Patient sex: M
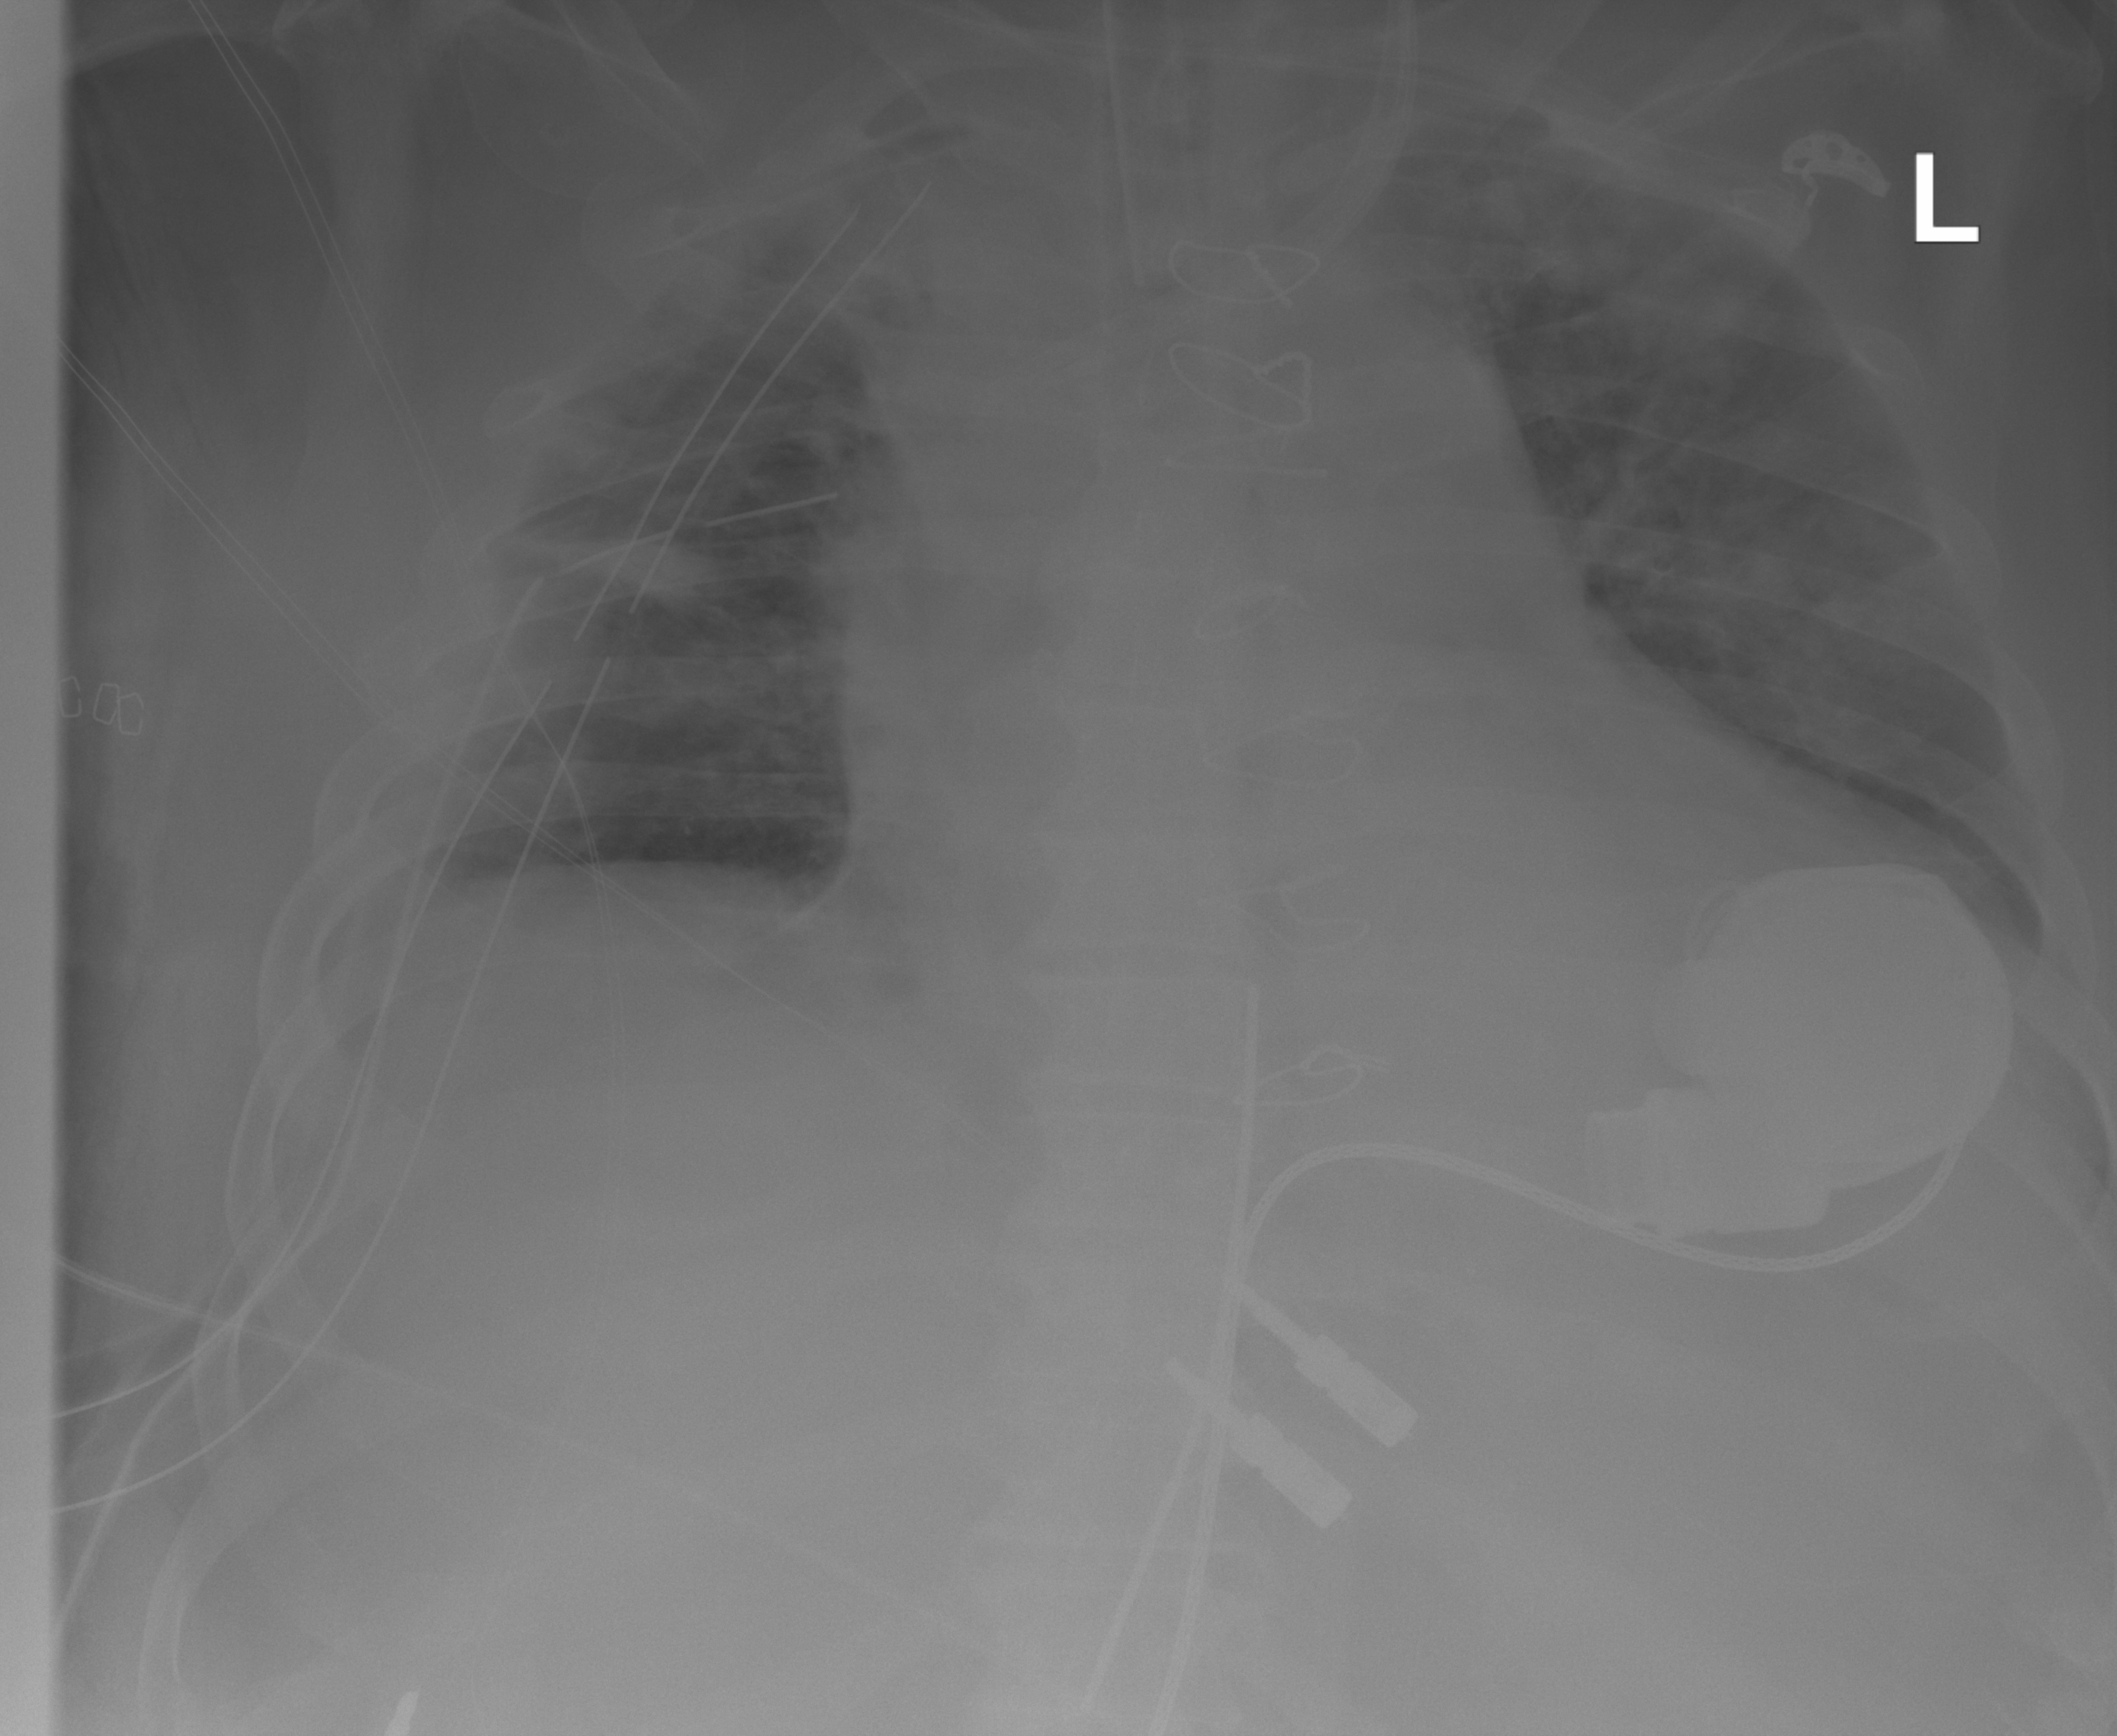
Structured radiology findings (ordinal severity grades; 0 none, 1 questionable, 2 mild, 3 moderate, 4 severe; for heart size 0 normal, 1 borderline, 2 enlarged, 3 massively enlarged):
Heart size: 3
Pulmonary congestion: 2
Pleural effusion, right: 0
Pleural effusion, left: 0
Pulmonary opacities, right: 2
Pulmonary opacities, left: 2
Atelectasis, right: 2
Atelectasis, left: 2